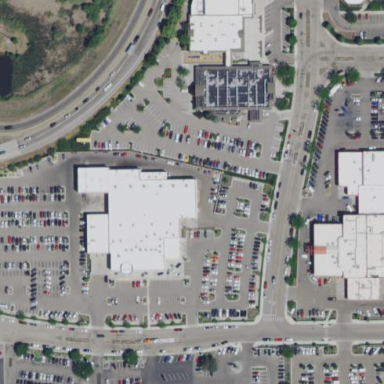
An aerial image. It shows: Retail area.